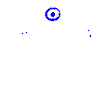
Particle: proton